Field crop: tomato
Growth stage: 1
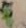
Species: solanum